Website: lowes
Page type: newsletter-management
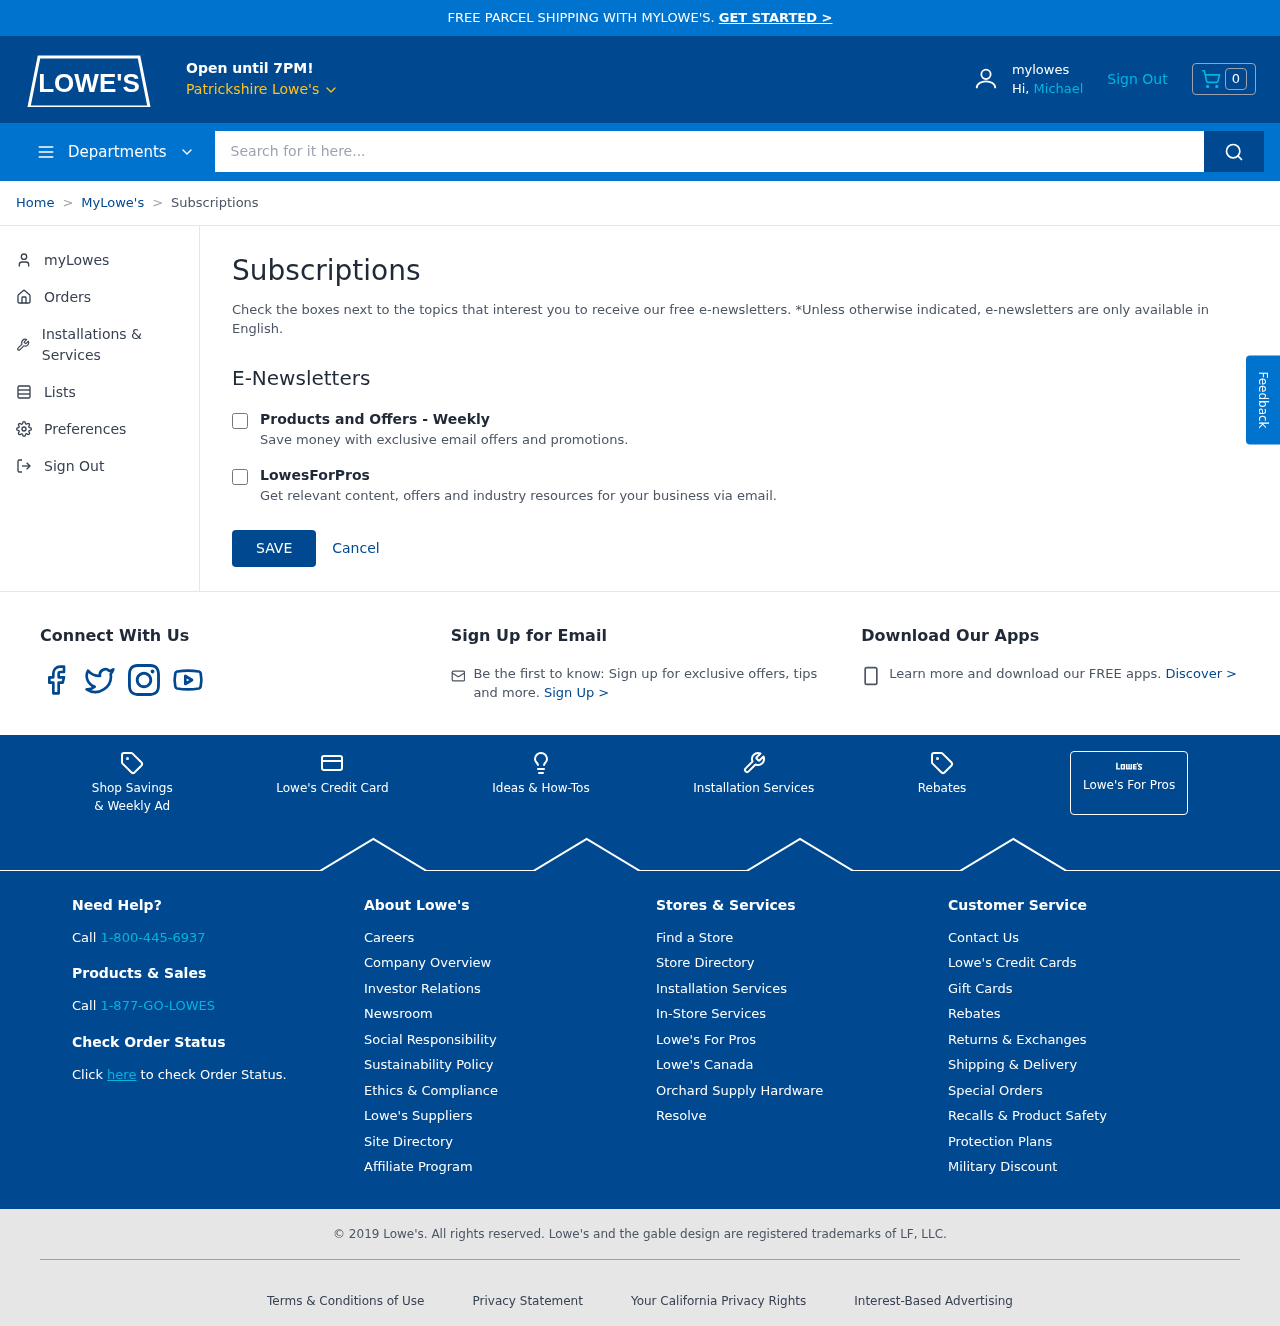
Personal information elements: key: PII_CITY
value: Patrickshire Lowe's
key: PII_FIRSTNAME
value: Michael
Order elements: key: ORDER_NUM_ITEMS
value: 0
Search elements: key: HEADER_SEARCH
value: Search for it here...